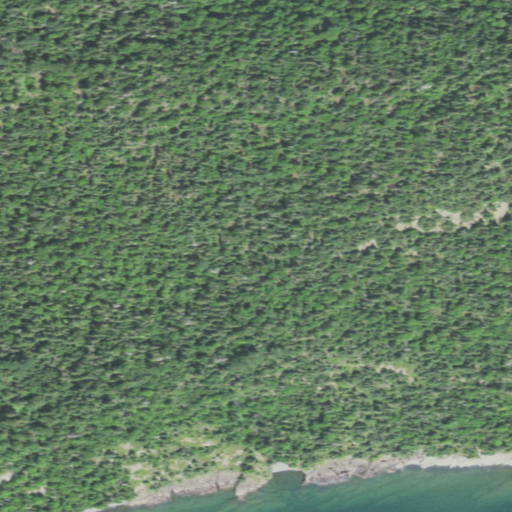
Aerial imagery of cape in Minnesota named Pigeon Point containing evergreen forest, barren land, deciduous forest, mixed forest, open water, and open development